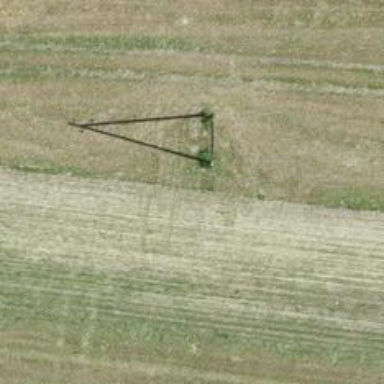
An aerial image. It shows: Utility pole as the man-made structure.